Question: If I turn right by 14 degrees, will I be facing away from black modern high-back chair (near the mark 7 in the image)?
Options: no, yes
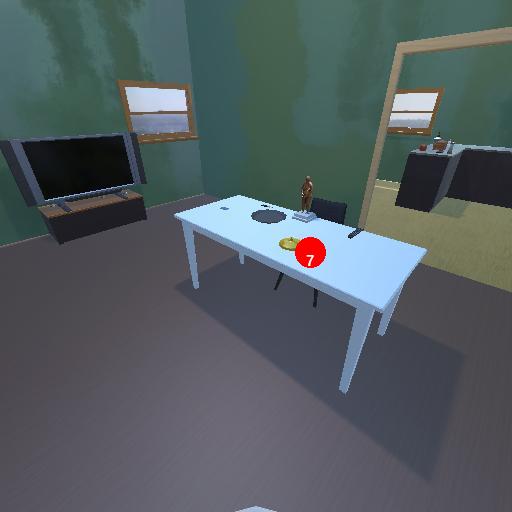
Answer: no